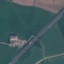
Land use / land cover: Highway